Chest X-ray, AP view. Patient: 10 years old, sex F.
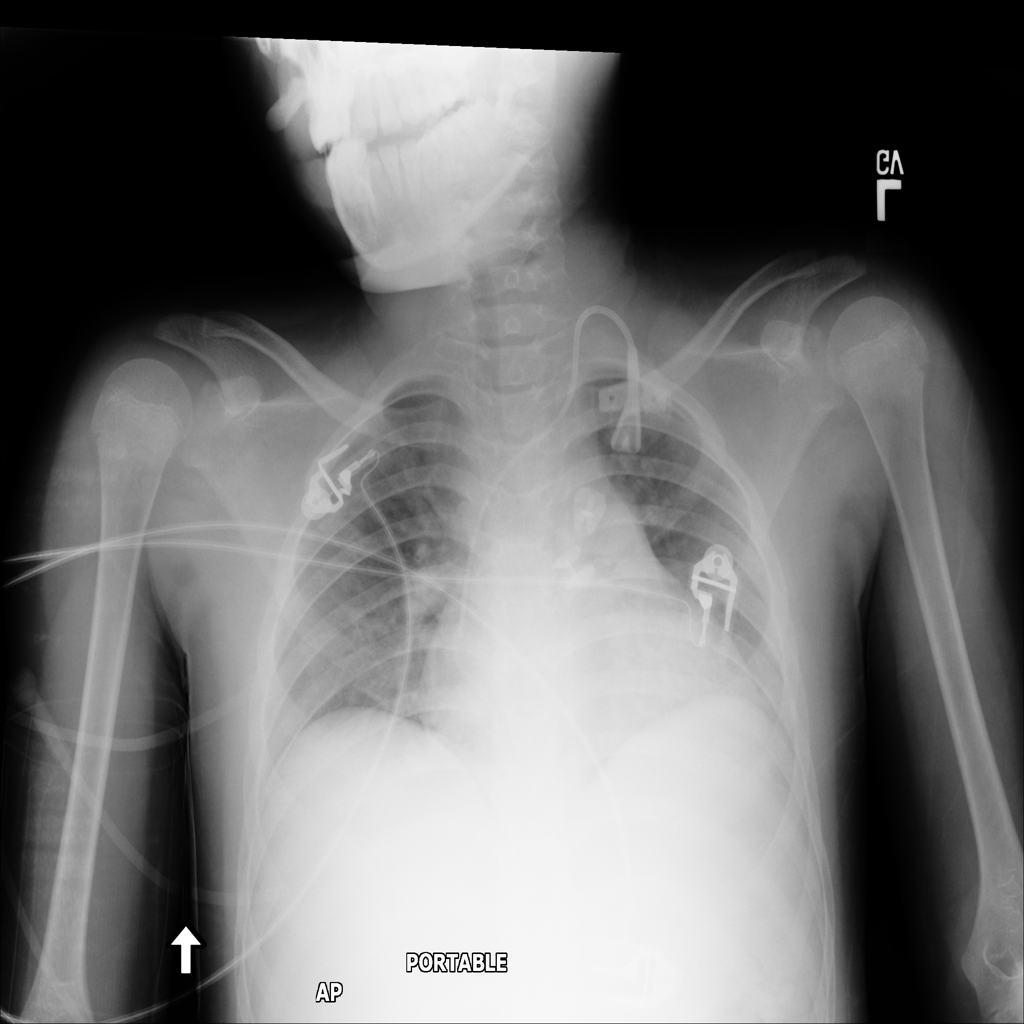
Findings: No Finding